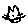
Label: cat